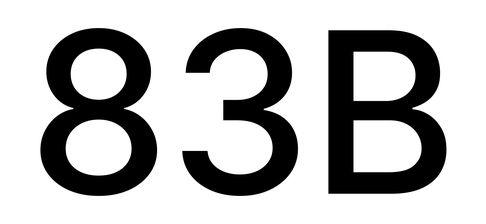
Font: Inter_Medium